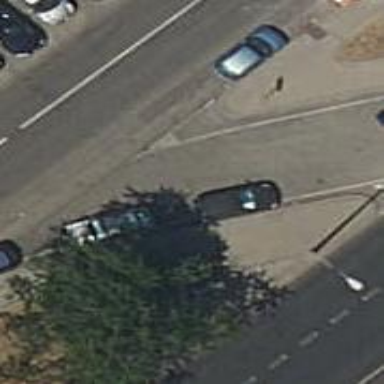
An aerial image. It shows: Unmarked crossing with raised kerb.